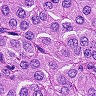
Metastatic tissue present: yes